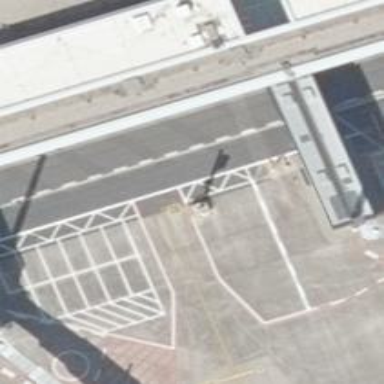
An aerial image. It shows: Parking position at the airport on concrete surface.